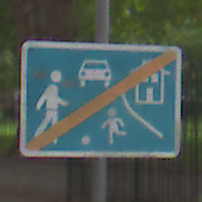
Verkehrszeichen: EndeVerkehrsberuhigterBereich
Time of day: MorningAfternoon
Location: Outdoor (Urban)
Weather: Overcast
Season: NotSpecified
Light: Natural